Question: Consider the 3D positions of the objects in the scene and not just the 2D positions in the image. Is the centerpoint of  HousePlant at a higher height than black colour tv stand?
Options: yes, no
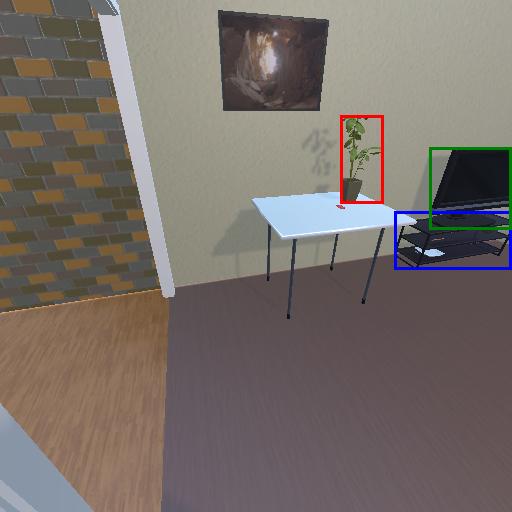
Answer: yes